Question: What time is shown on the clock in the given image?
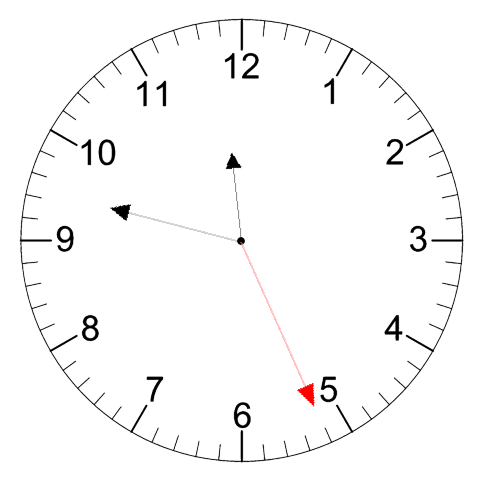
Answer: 11:47:26